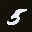
Label: 5